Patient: sex M, age 53
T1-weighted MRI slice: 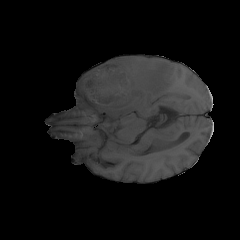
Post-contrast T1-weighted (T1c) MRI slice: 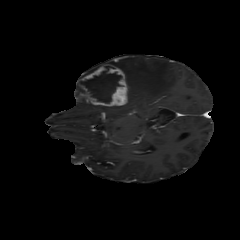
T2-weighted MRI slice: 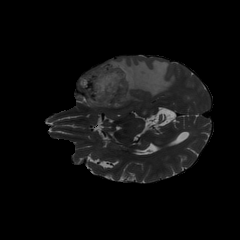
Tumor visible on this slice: yes
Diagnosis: Glioblastoma, IDH-wildtype
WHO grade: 4